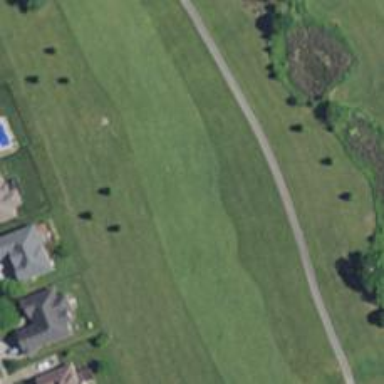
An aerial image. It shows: Golf hole.